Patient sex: M
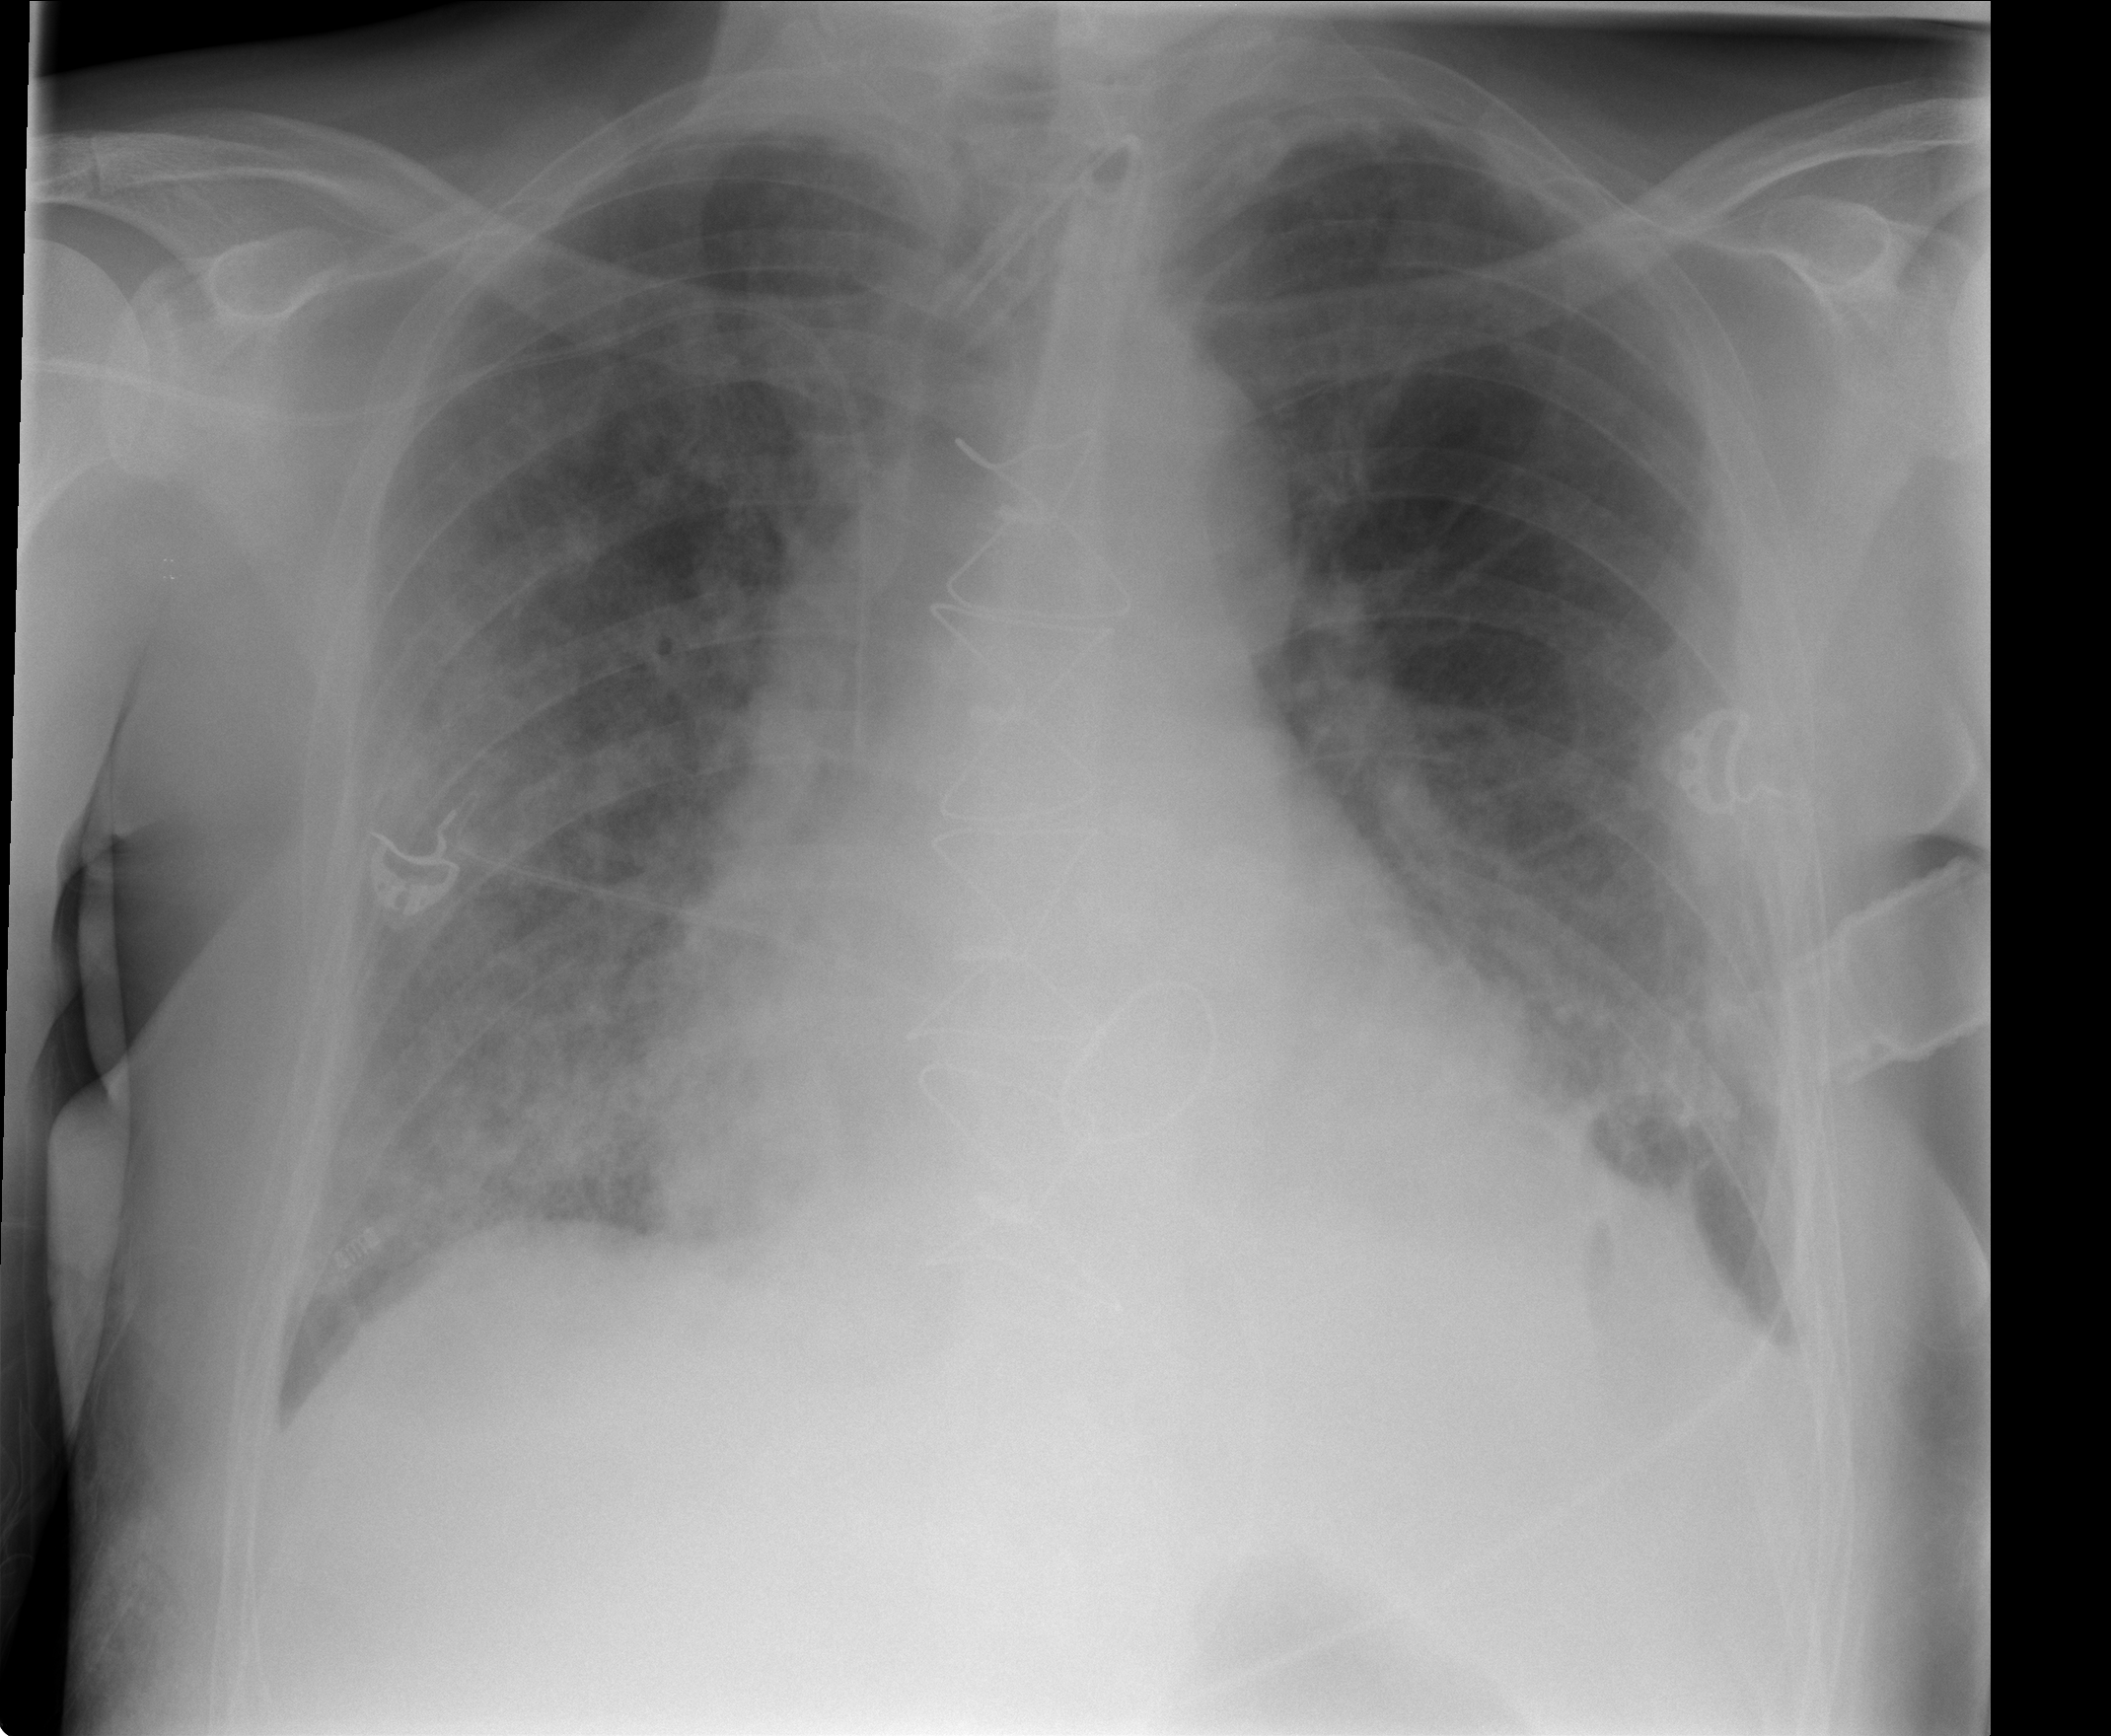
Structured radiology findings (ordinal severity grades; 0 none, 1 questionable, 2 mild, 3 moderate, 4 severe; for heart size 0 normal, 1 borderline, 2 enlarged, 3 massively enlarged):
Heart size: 1
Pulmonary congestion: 3
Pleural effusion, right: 0
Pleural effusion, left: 1
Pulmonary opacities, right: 3
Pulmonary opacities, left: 2
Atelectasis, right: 2
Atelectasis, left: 2